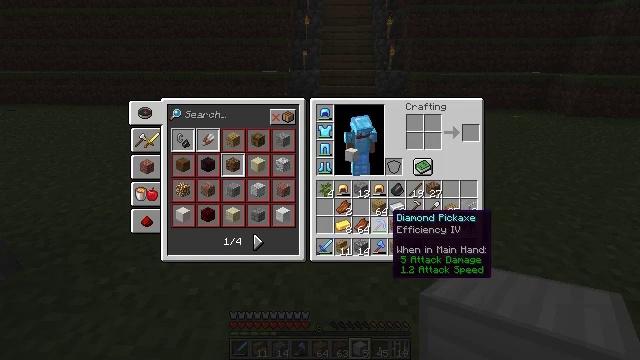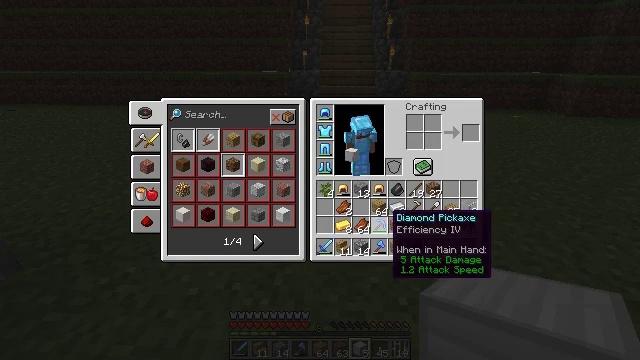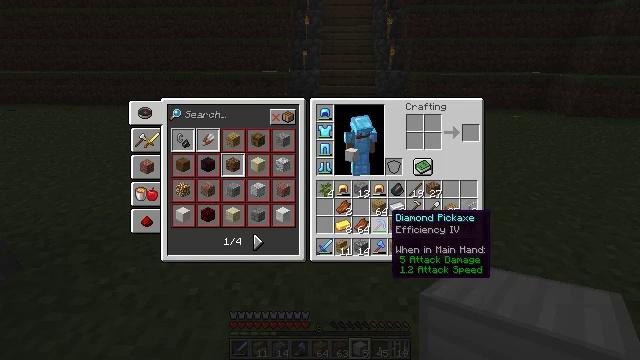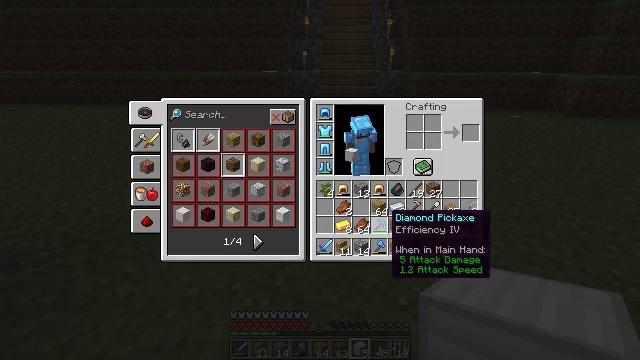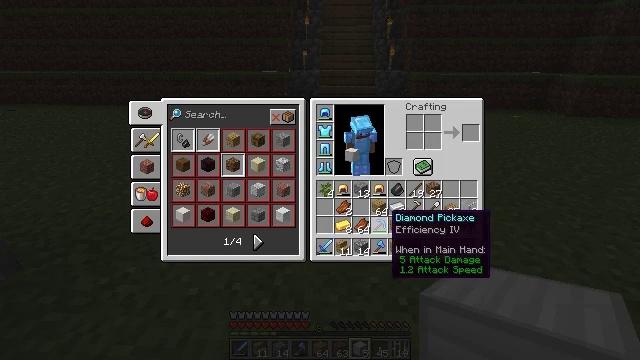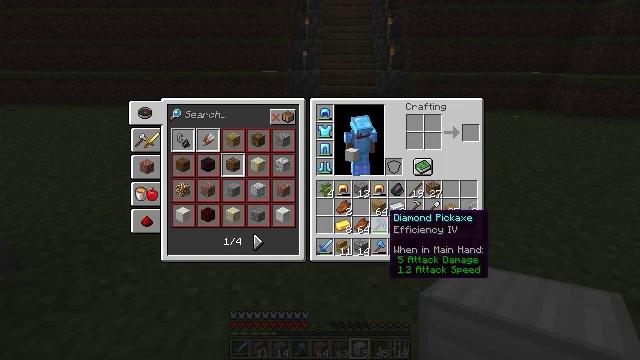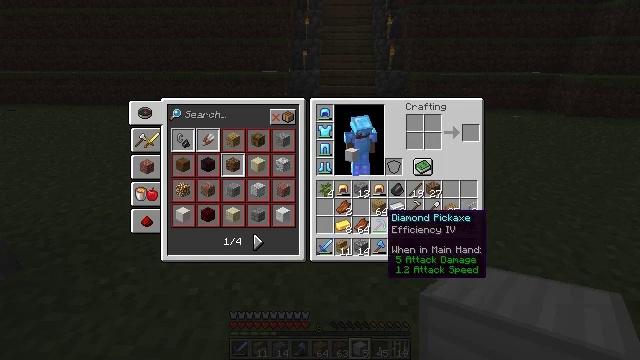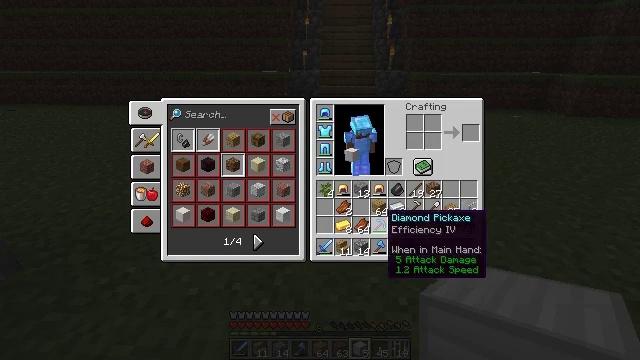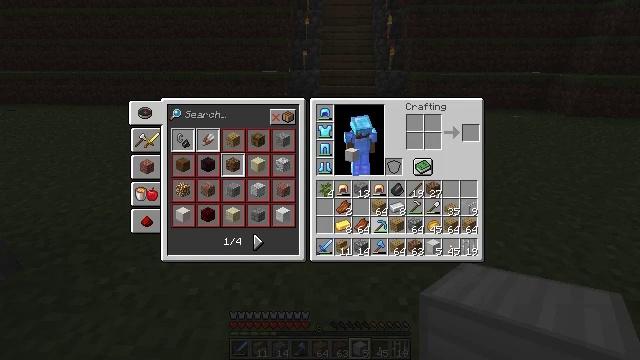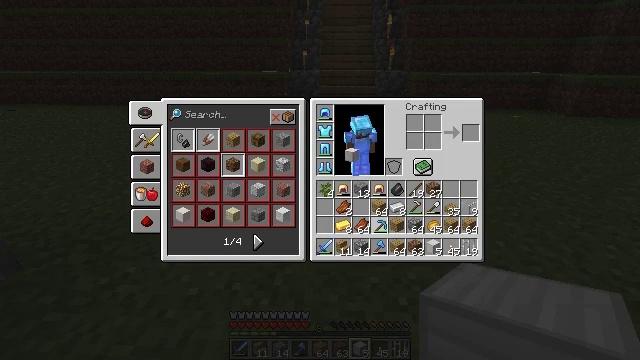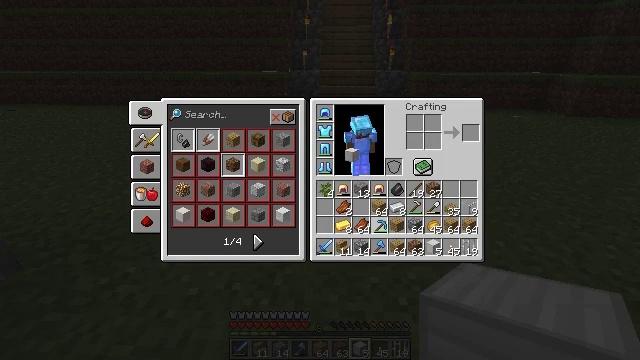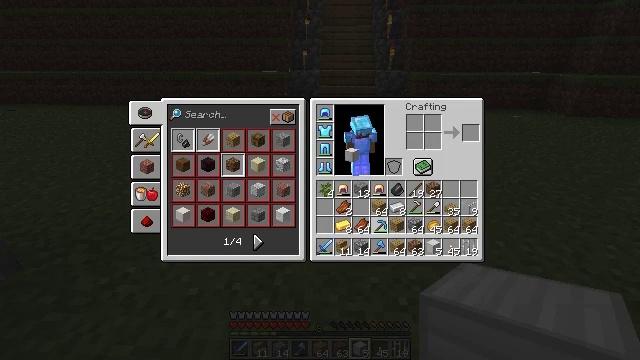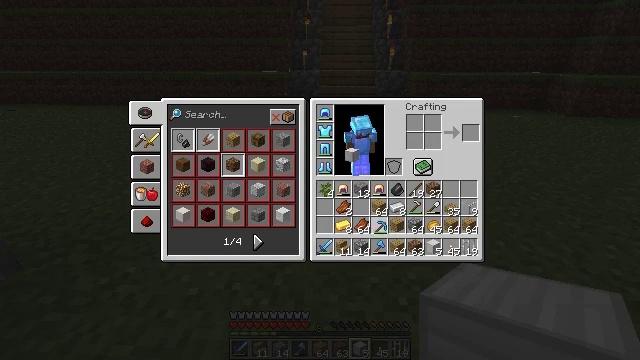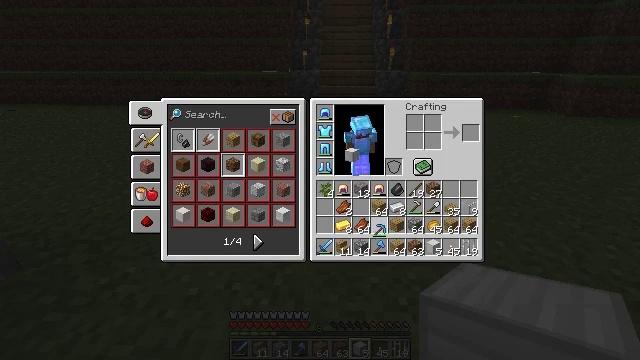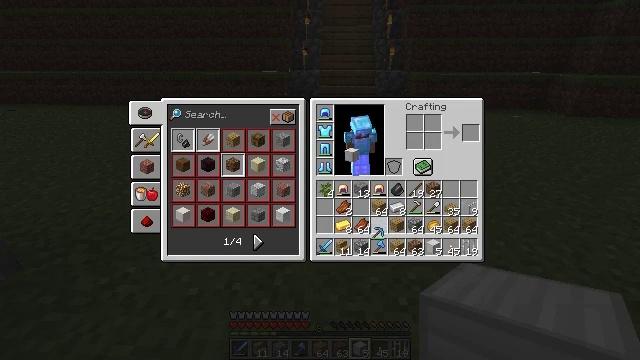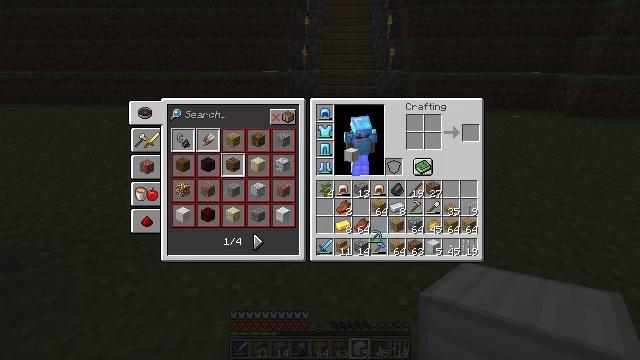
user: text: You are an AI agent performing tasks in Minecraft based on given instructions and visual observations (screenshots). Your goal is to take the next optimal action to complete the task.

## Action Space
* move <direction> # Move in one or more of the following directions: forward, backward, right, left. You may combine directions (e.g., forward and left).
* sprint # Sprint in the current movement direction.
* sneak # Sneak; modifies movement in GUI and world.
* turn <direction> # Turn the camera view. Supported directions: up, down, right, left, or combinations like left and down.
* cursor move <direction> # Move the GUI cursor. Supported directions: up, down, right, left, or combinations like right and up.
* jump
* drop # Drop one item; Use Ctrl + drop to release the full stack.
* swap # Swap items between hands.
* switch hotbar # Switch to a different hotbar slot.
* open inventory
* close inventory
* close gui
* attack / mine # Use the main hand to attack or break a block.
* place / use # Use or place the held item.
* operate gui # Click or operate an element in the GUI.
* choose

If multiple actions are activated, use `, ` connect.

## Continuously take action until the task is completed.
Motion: motion action
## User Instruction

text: Mine iron block from a structure.
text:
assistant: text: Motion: no_op
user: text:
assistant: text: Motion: no_op
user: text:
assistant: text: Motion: no_op
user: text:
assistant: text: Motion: no_op
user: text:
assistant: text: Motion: no_op
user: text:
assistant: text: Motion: no_op
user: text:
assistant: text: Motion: no_op
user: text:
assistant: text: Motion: operate gui
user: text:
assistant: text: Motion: operate gui
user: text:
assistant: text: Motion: operate gui
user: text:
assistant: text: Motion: no_op
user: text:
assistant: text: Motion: no_op
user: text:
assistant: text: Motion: no_op
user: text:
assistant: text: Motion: no_op
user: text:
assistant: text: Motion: no_op
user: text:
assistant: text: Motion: no_op
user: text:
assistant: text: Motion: no_op
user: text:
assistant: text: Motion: no_op
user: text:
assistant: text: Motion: no_op
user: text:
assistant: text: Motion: no_op
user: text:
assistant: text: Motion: no_op
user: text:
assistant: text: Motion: no_op
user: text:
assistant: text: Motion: no_op
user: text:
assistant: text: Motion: no_op
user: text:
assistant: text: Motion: no_op
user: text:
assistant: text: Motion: no_op
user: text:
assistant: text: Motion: no_op
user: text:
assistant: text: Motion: no_op
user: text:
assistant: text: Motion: no_op
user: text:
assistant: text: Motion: no_op